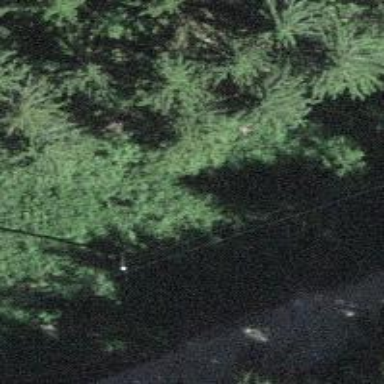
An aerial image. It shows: Minor power line.